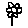
Label: flower